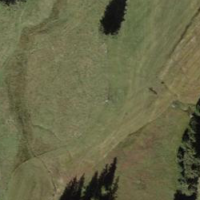
EUNIS habitat code: 25
Species observed at this site:
Picea abies